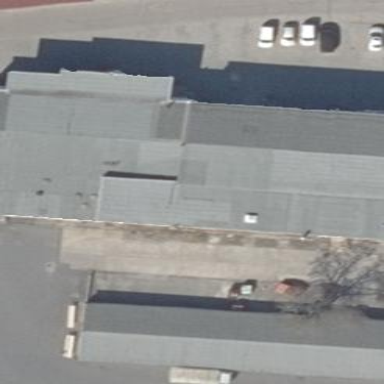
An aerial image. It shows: Industrial building.